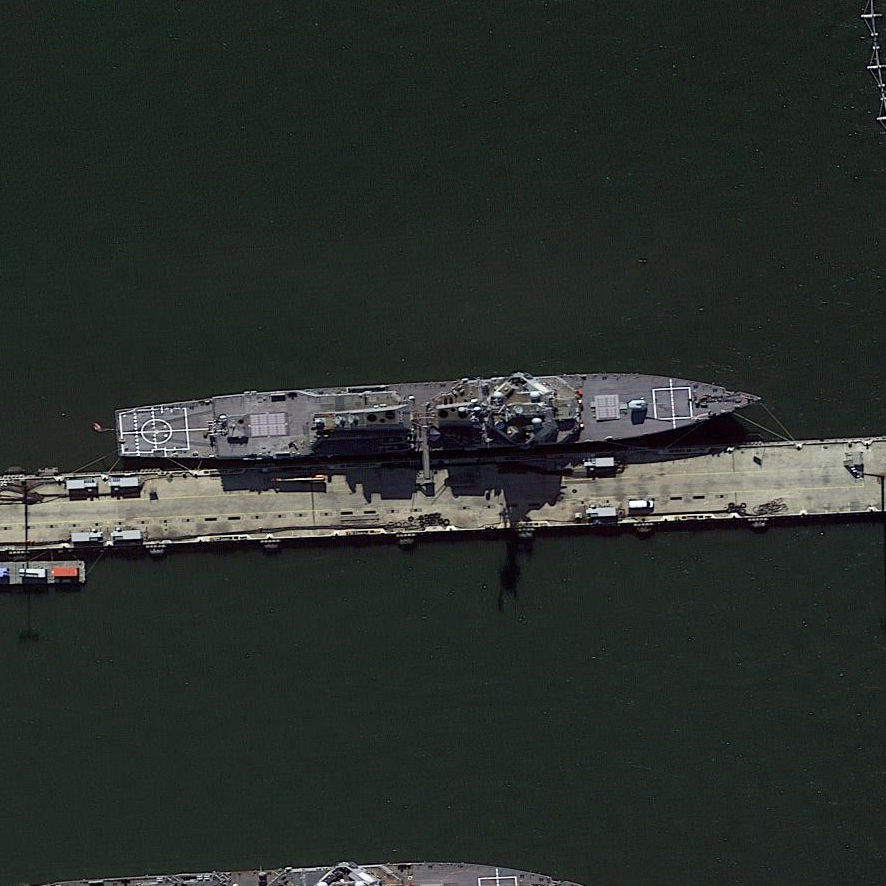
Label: Arleigh_Burke-class_destroyer